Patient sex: M
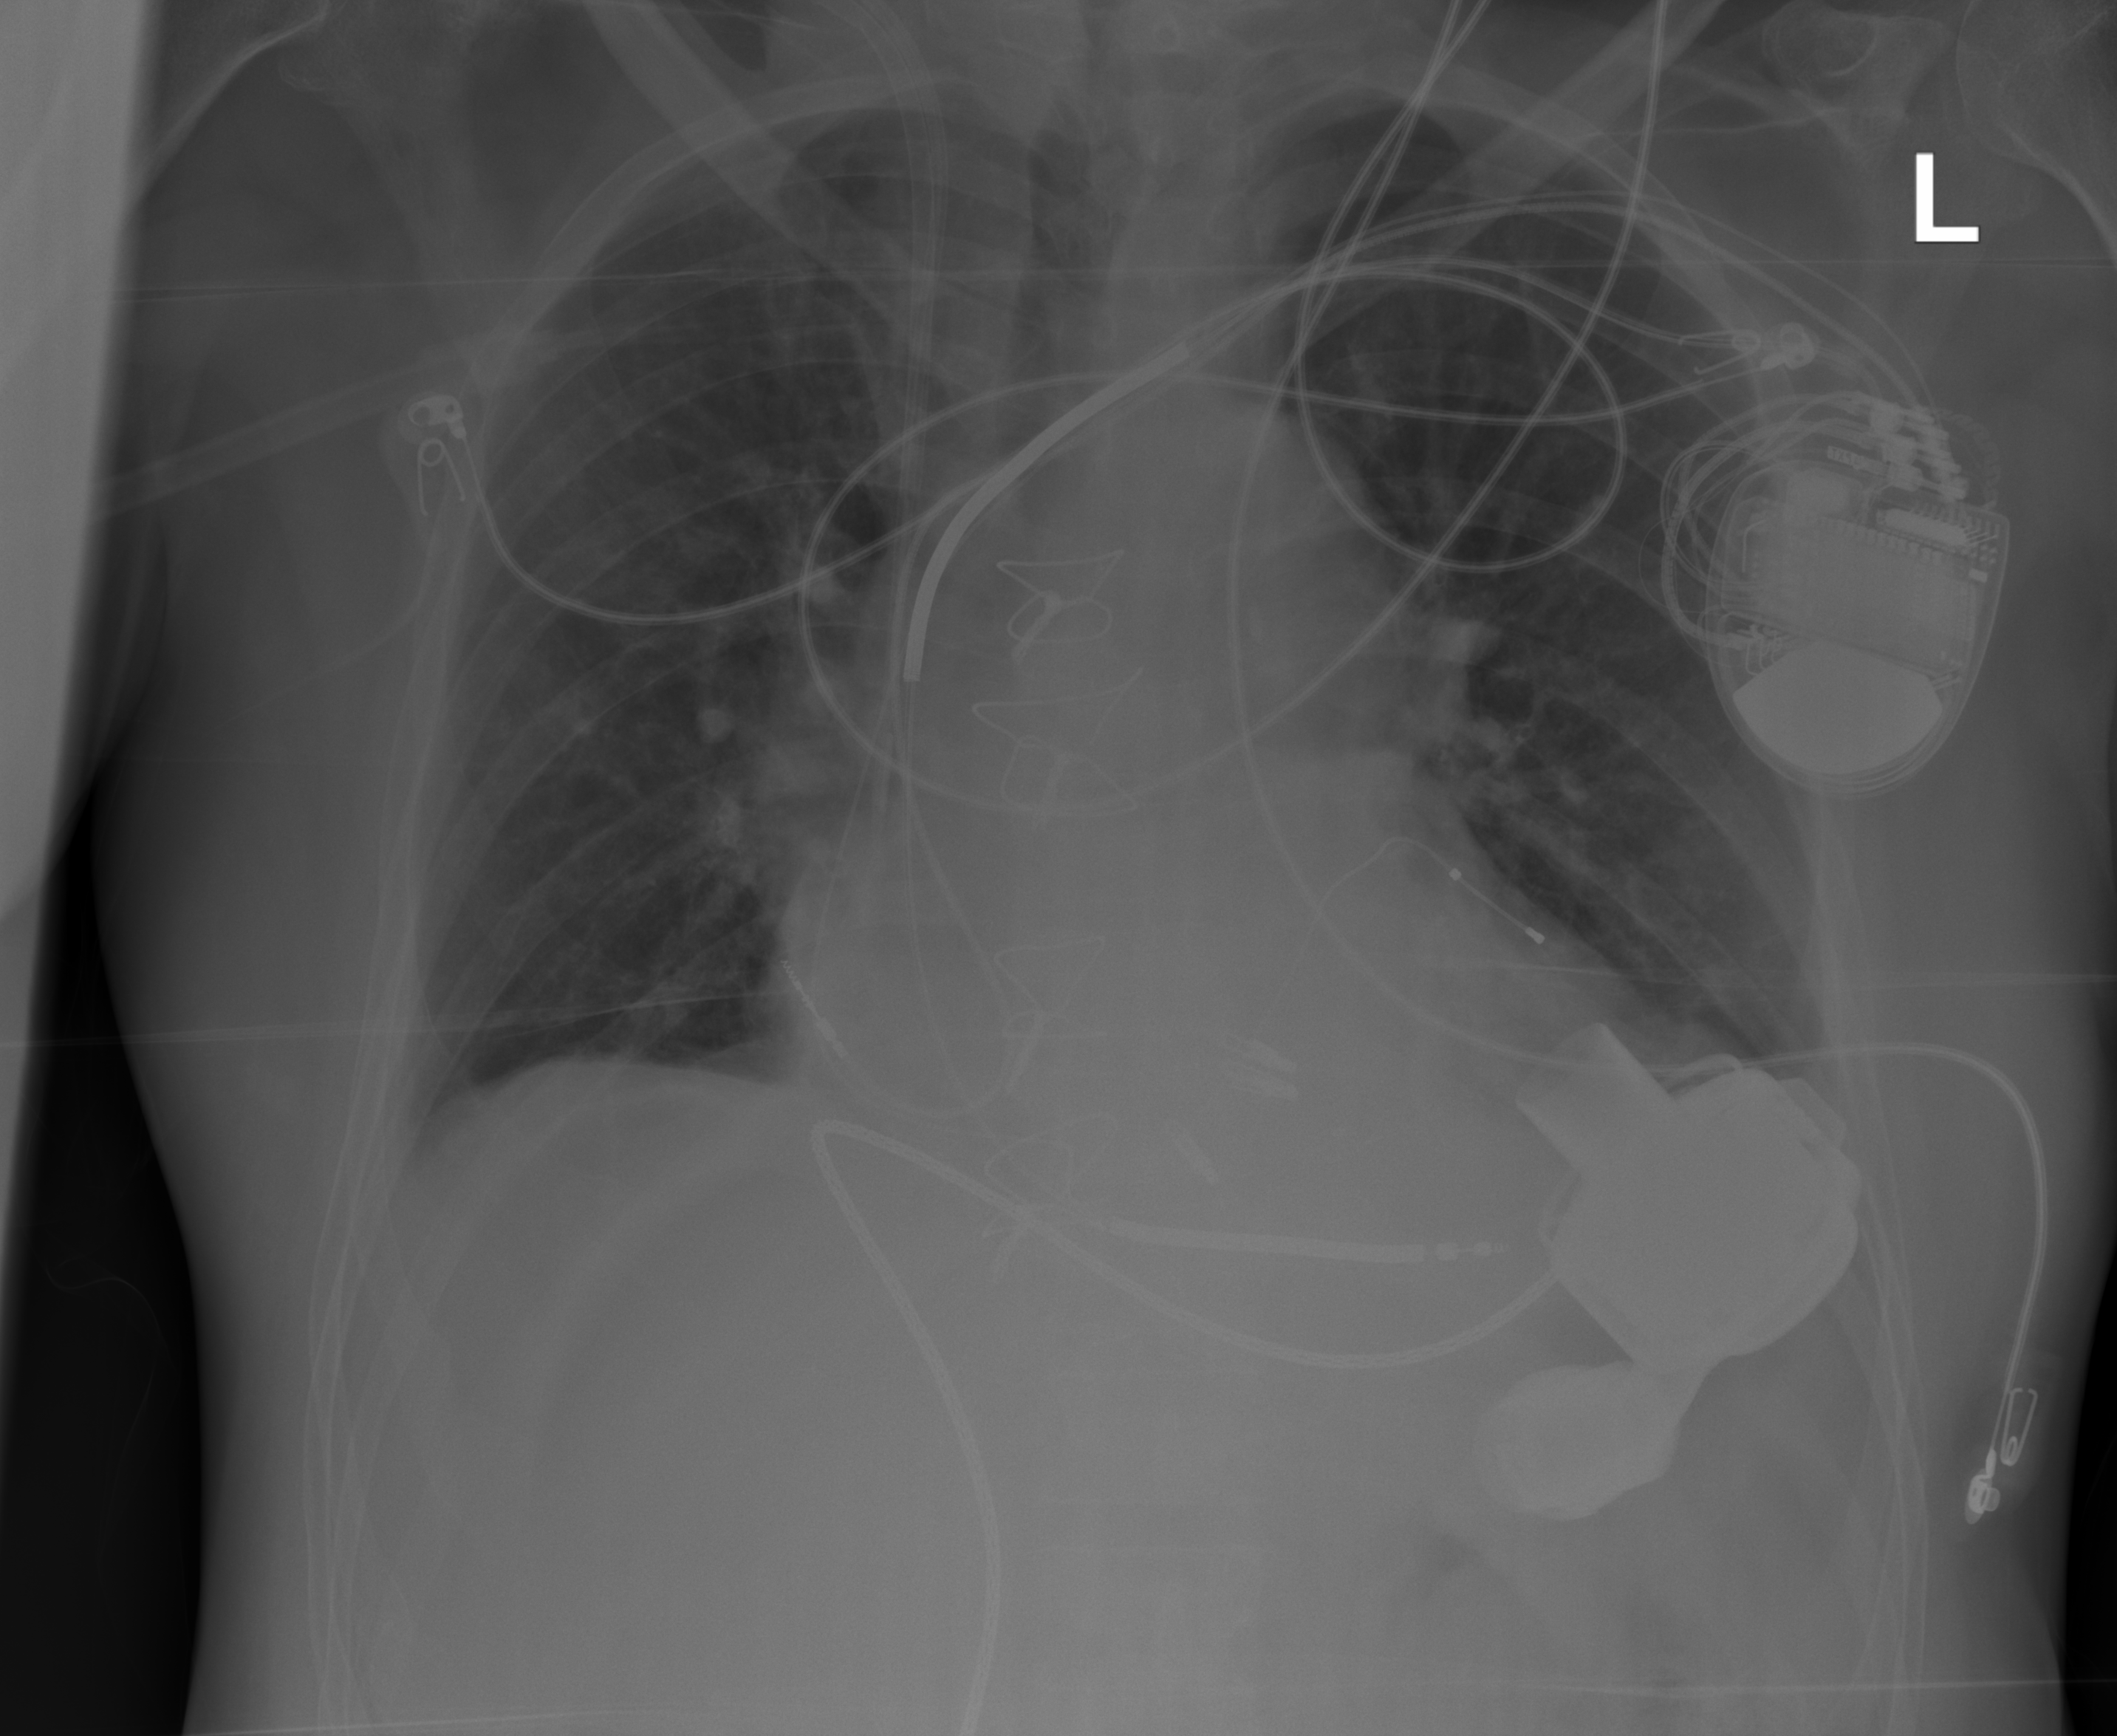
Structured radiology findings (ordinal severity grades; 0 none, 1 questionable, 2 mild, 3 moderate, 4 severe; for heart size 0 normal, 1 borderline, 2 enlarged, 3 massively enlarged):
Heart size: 2
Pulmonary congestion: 0
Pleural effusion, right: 0
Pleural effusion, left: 1
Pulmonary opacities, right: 0
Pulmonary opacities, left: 0
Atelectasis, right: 1
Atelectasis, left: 0